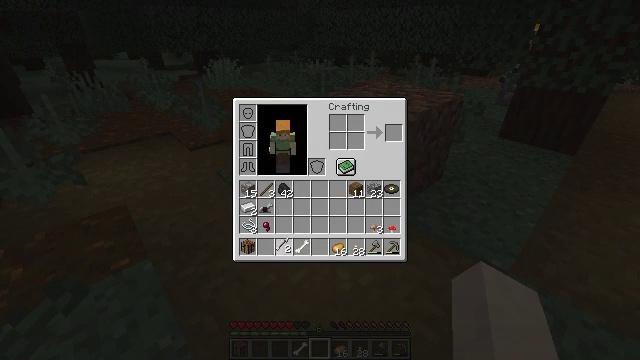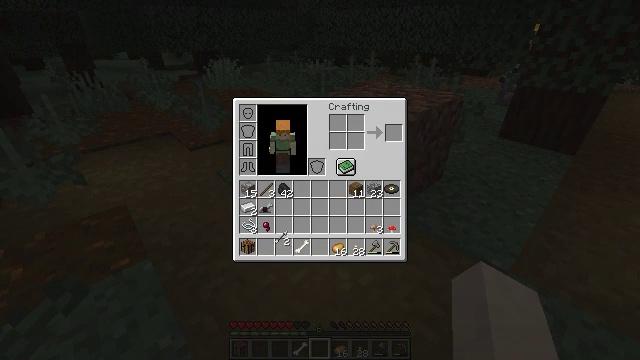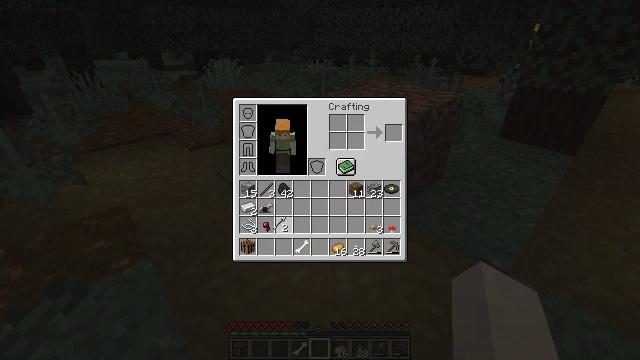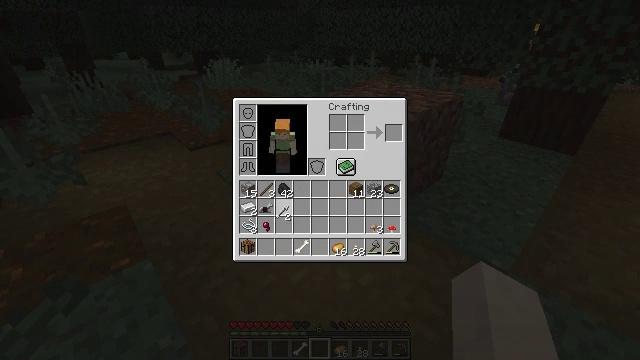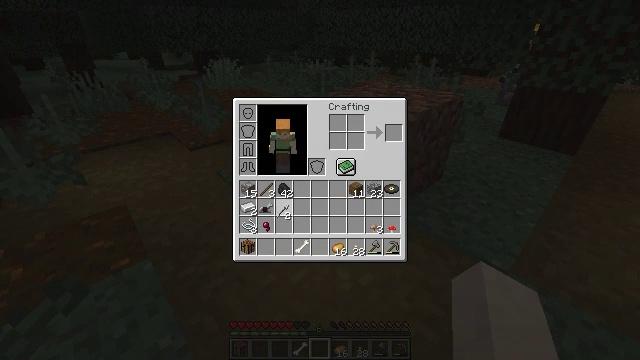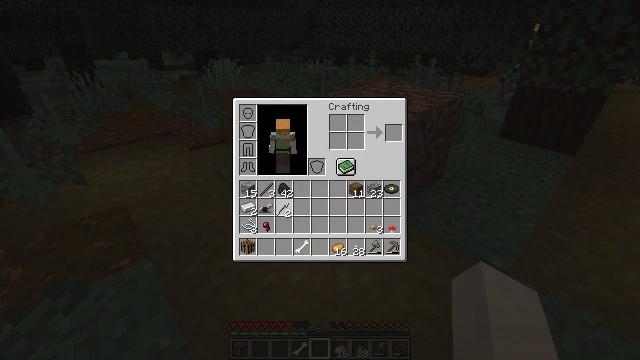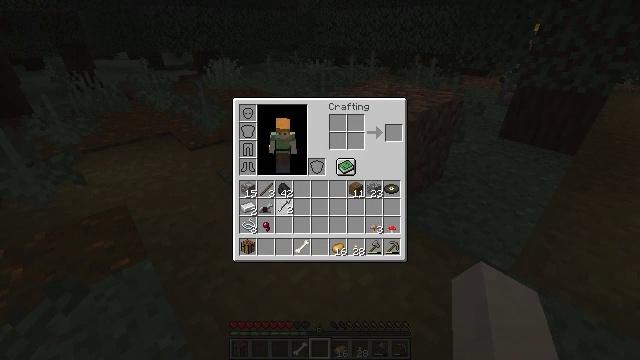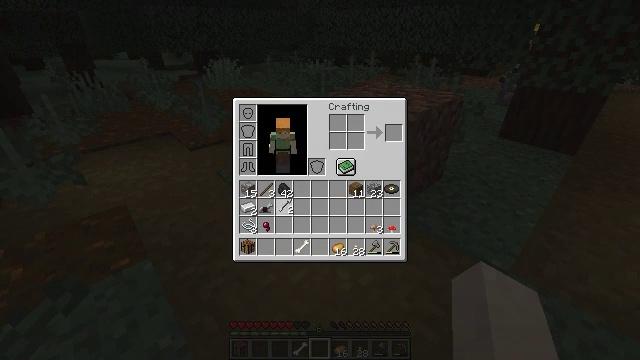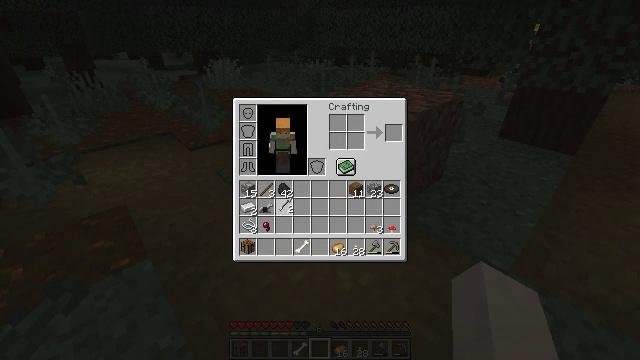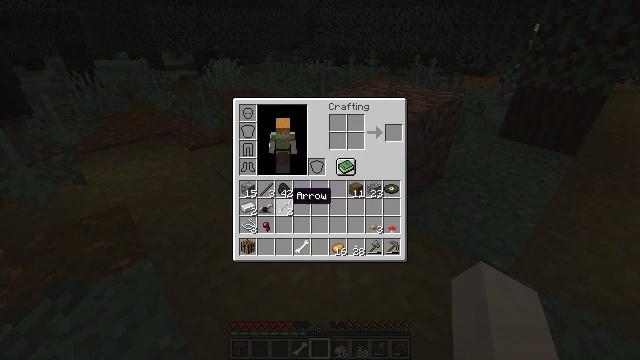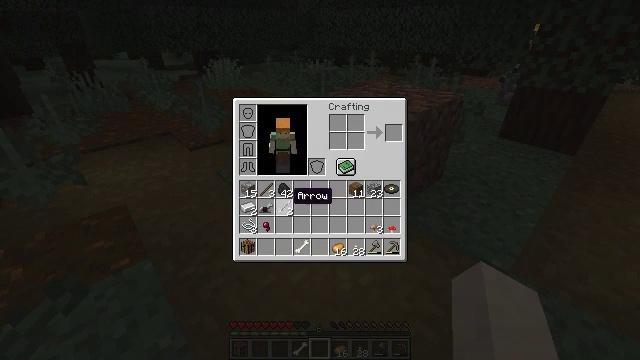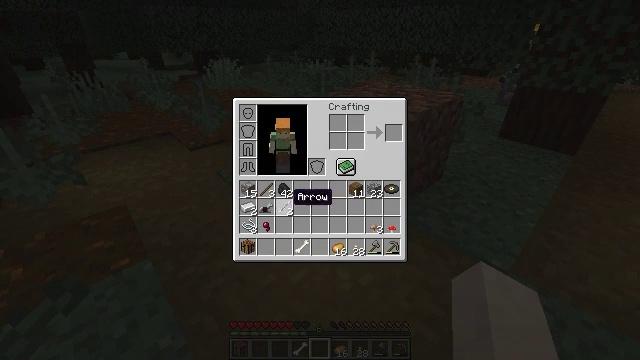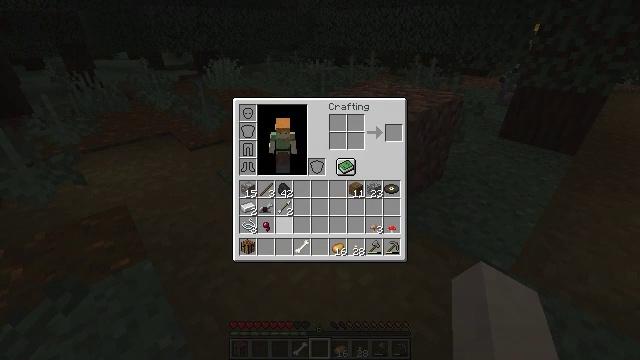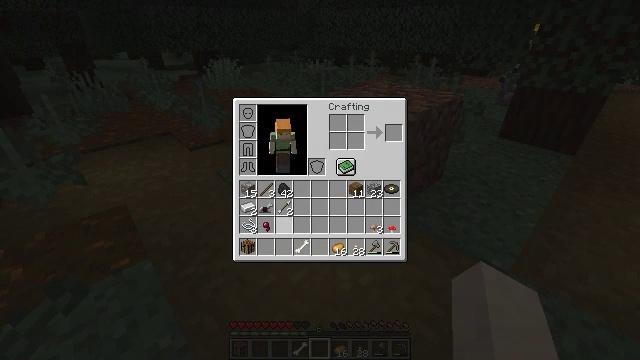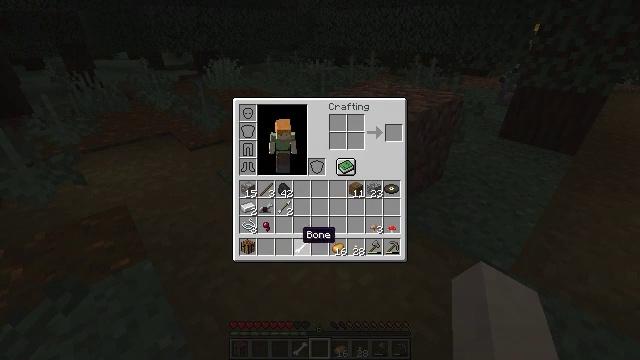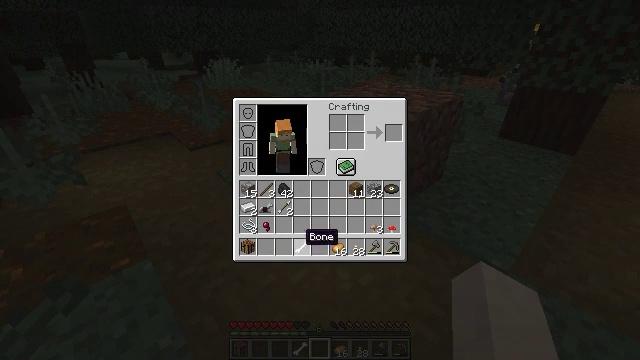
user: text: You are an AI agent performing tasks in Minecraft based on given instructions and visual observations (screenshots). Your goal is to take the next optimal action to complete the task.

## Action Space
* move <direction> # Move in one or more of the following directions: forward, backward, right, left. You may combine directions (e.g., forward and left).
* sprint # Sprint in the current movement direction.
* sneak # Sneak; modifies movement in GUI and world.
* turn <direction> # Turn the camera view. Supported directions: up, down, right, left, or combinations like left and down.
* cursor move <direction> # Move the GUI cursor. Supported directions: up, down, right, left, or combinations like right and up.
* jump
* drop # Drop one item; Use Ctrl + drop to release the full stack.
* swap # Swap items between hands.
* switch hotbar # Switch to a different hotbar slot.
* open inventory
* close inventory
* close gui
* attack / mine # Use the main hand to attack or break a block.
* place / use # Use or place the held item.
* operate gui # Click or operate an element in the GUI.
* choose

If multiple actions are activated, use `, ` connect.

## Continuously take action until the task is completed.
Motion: motion action
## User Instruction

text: Collect the red mushroom by attacking it.
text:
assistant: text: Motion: cursor move up
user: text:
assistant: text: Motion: cursor move up
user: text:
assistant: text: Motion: cursor move up
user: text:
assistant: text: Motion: no_op
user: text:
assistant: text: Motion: no_op
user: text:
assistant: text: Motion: no_op
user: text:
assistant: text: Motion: operate gui
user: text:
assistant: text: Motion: operate gui
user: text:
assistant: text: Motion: no_op
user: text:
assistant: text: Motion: no_op
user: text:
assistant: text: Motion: no_op
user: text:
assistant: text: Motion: cursor move down
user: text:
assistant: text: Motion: cursor move down
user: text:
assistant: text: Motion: cursor move down
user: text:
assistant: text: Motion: no_op
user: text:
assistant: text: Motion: no_op
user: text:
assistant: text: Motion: operate gui
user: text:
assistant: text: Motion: operate gui
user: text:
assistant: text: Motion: cursor move left and up, operate gui
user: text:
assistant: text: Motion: no_op
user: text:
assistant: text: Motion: no_op
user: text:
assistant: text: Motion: no_op
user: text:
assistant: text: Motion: no_op
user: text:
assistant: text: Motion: operate gui
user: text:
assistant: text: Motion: operate gui
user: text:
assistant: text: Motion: operate gui
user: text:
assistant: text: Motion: no_op
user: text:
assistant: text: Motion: no_op
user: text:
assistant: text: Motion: cursor move right
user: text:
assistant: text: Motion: cursor move right